Aerial crown-view tile of a tropical tree (Barro Colorado Island, Panama), acquired 20240918:
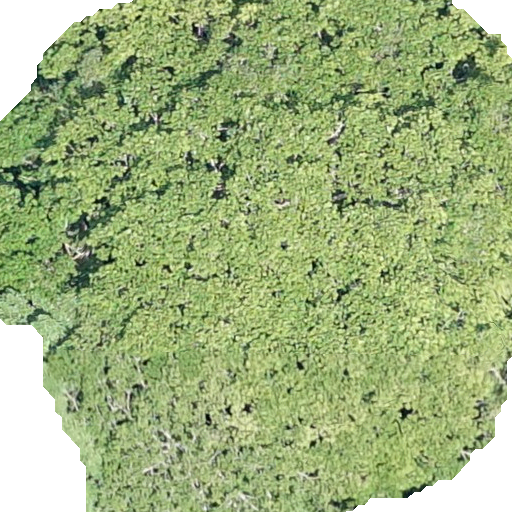
Species: Sterculia apetala
GBIF accepted scientific name: Sterculia apetala
Crown area: 422.29 m²